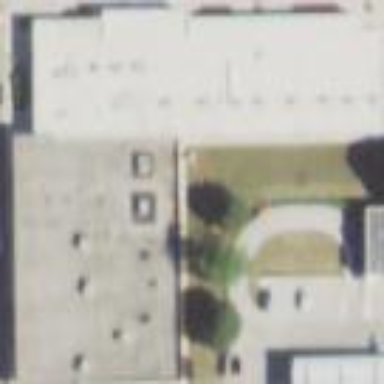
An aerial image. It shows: Retail building.